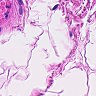
Metastatic tissue present: no